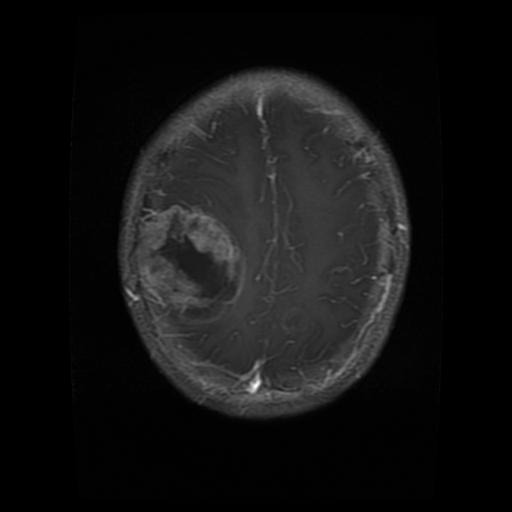
Label: glioma